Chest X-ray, PA view. Patient: 18 years old, sex F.
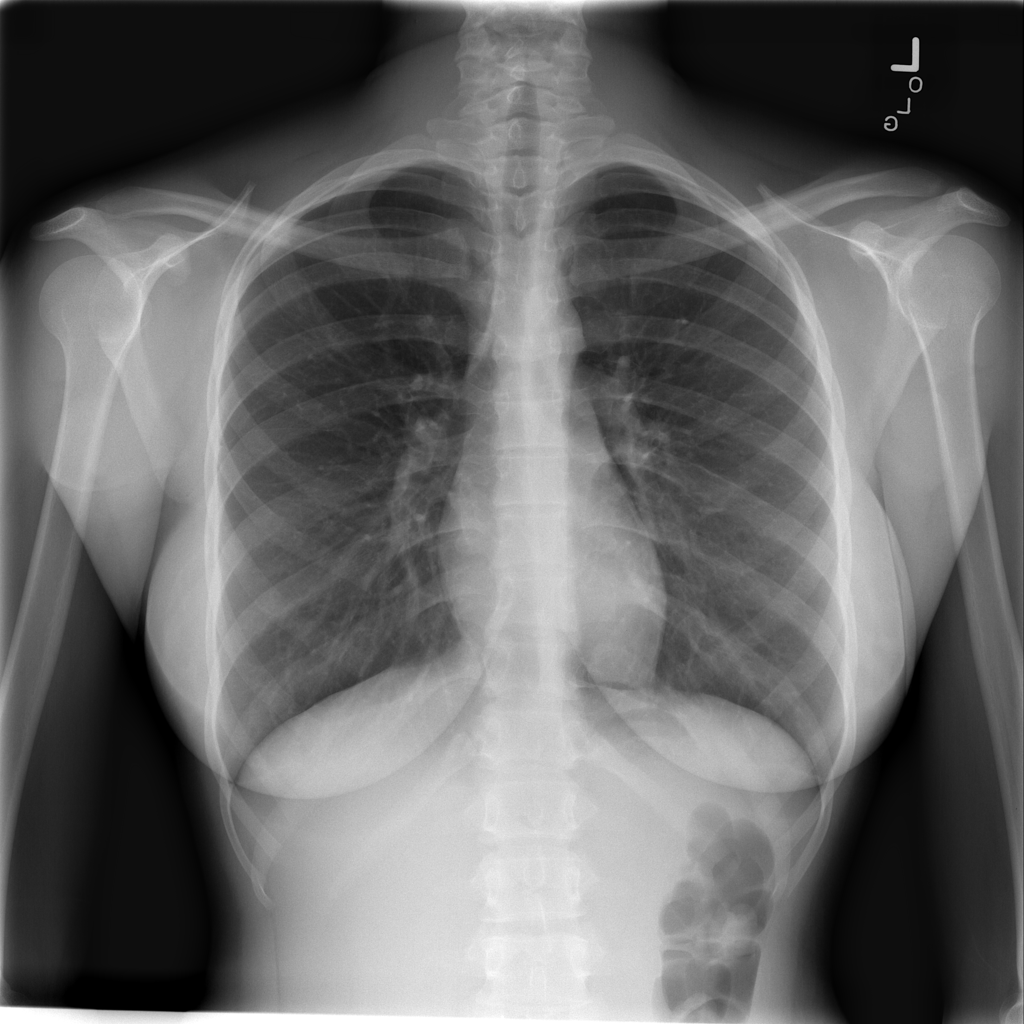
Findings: No Finding